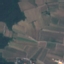
Land use / land cover class: PermanentCrop